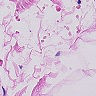
Metastatic tissue present: no